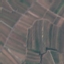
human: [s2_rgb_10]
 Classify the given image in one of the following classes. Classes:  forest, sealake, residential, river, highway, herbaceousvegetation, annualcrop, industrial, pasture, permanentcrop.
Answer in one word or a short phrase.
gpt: PermanentCrop